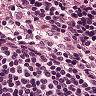
Metastatic tissue present: no